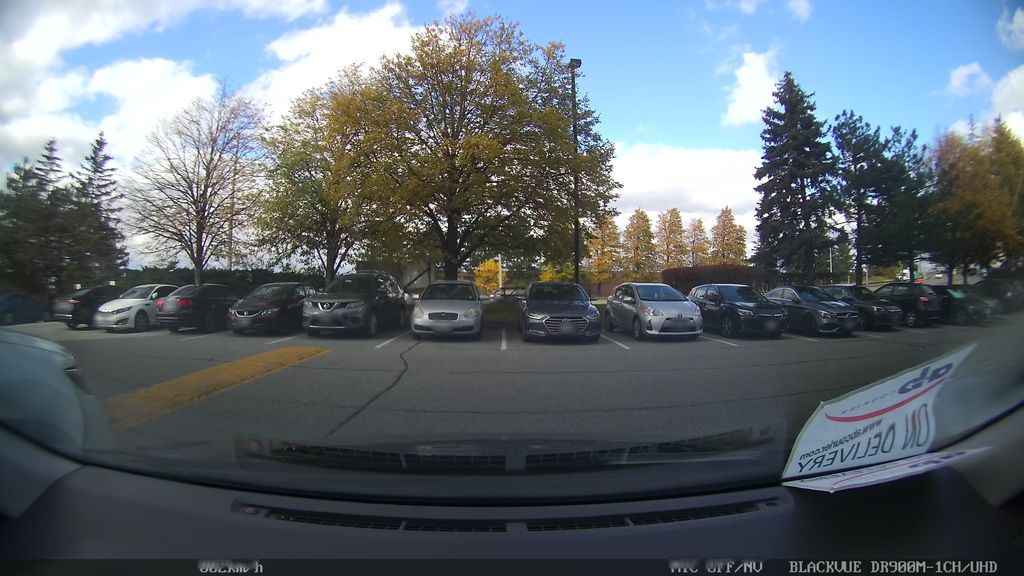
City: toronto